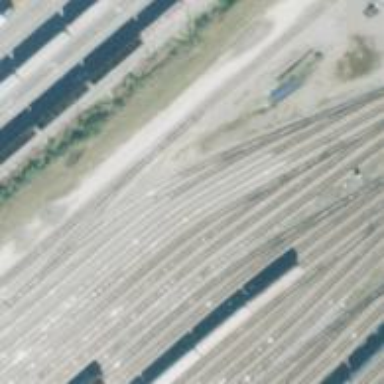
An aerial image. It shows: Railway yard.